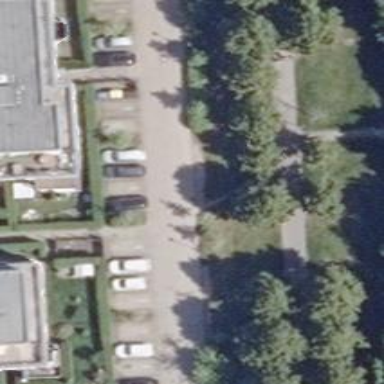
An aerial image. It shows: Footway with ground surface.